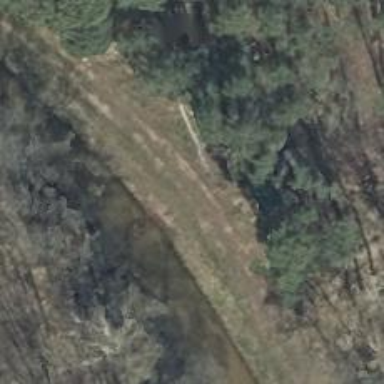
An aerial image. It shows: Grass track with Grade 4 tracktype.